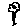
Label: flower